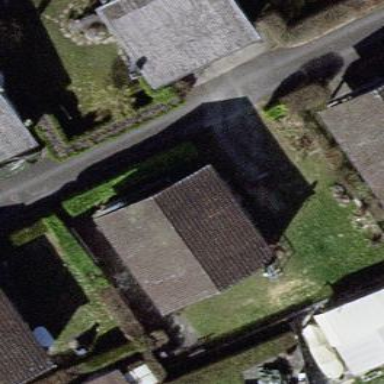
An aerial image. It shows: Bungalow.